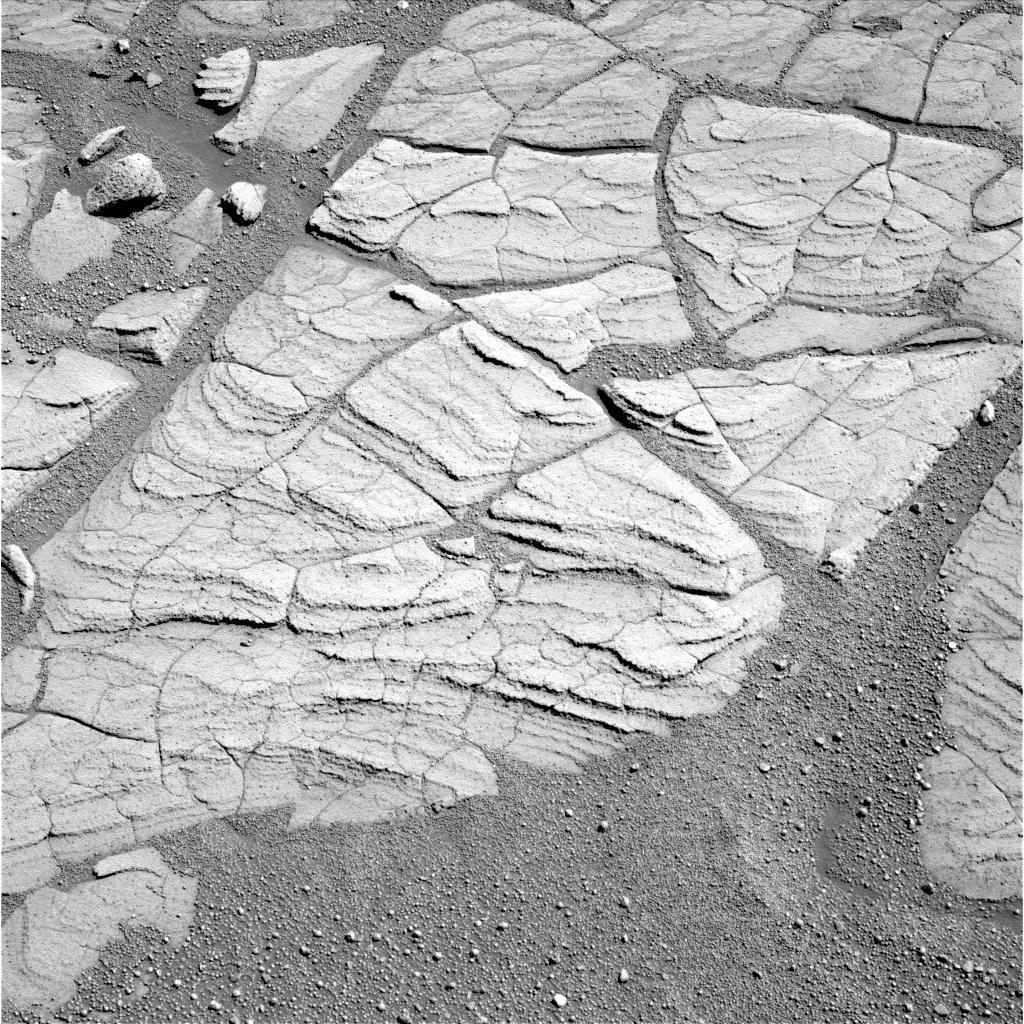
Terrain classes present: Bedrock, Gravel / Sand / Soil, Shadow